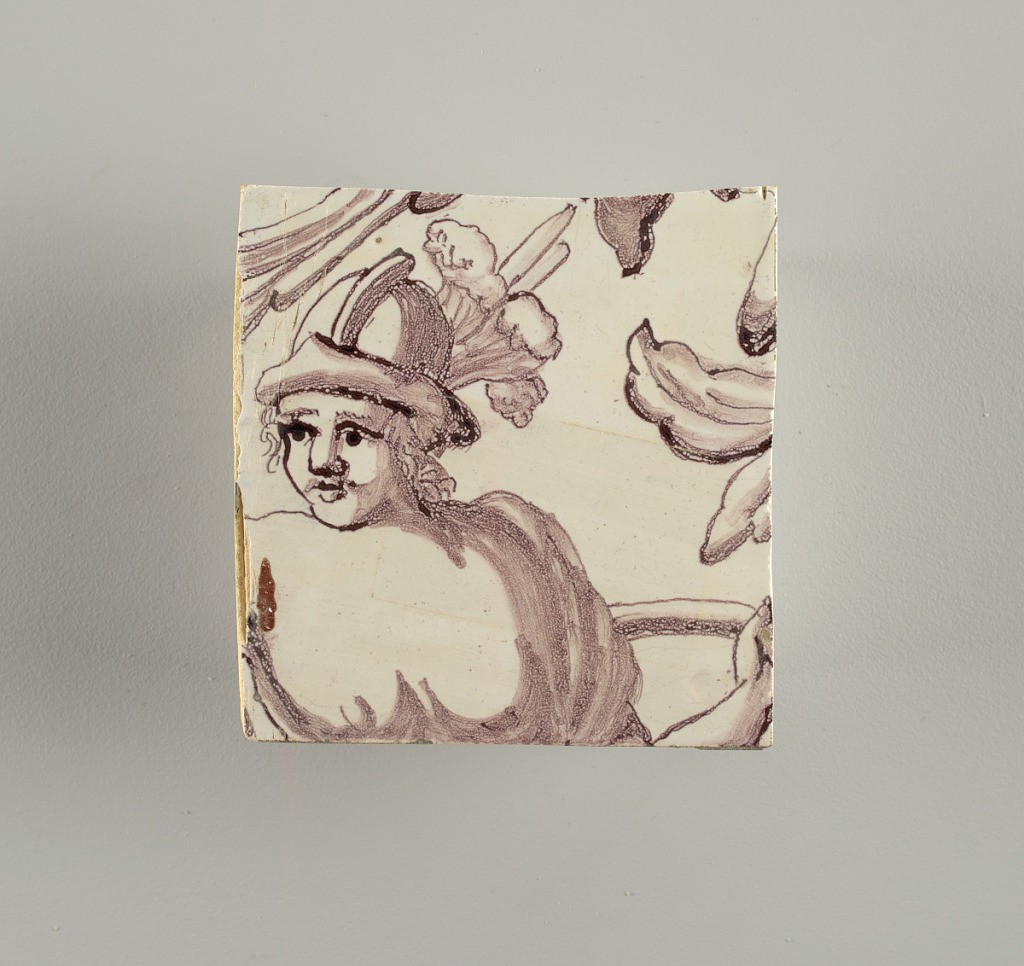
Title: Wall facing
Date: ca. 1725
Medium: Tin-glazed earthenware, underglaze
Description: Horizontal rectangle.  Thirty-seven tiles wide and twenty-one high with opening for door or window nineteen and one-half tiles high and twelve wide.  To left and right of opening, centered canopy above. Left, woman representing Hope, right, a sculputure urn.  Centered above opening, a mascaron.  Arabesque design of foliage.